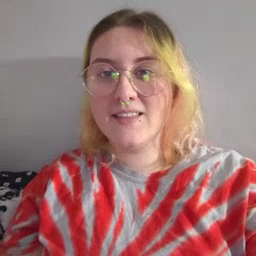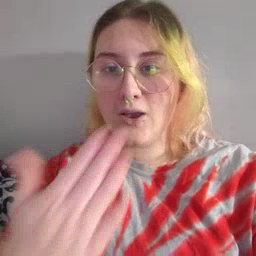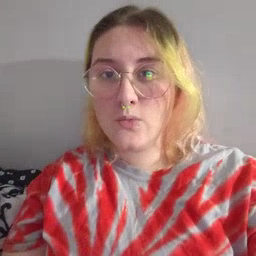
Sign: thankyou